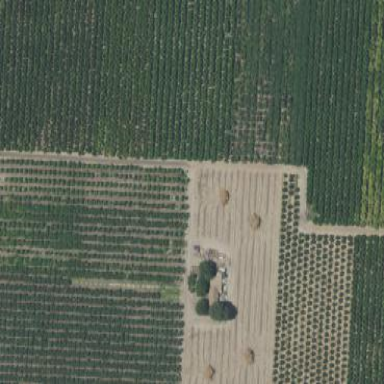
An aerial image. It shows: Orchard.